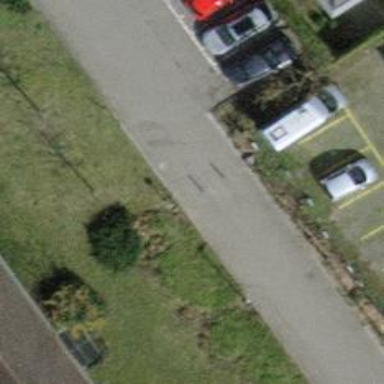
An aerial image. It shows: Bollard.